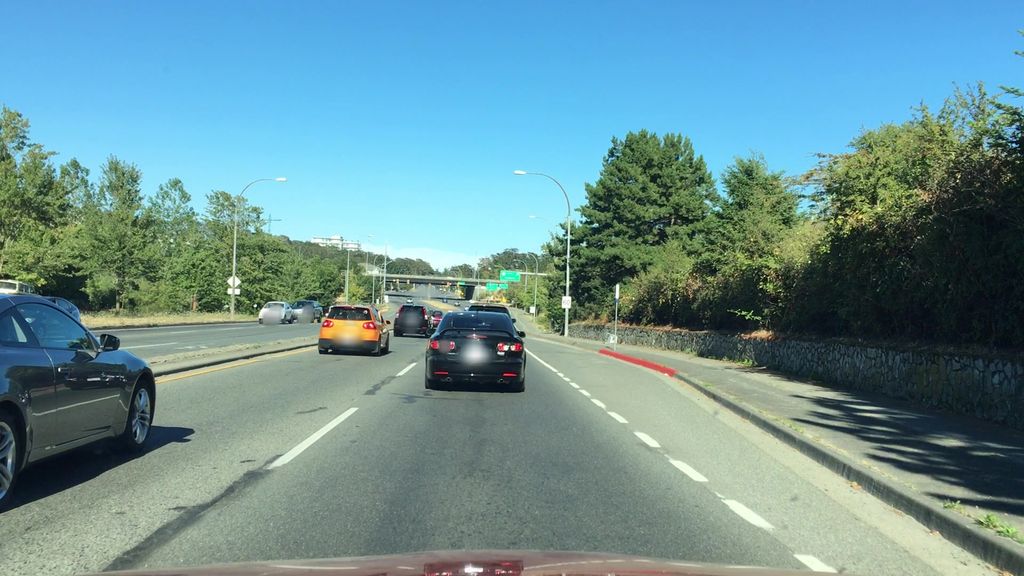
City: victoria